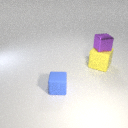
small blue rubber cube in front of large yellow rubber cube